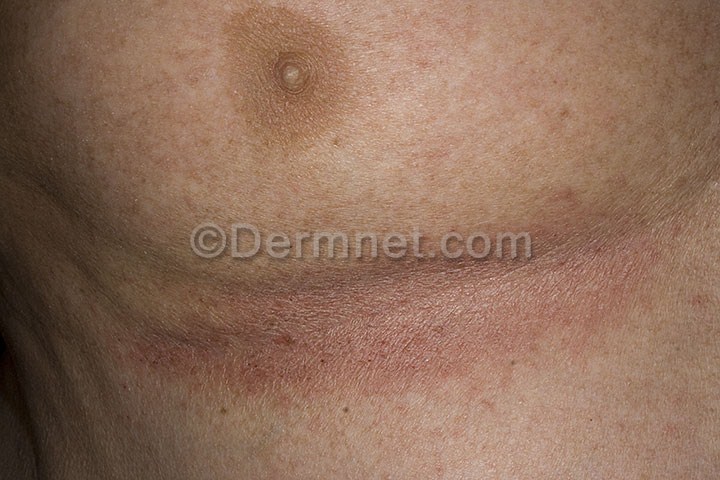
Disease: Tinea Ringworm Candidiasis and other Fungal Infections